Field crop: maize
Growth stage: 2
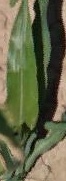
Species: maize